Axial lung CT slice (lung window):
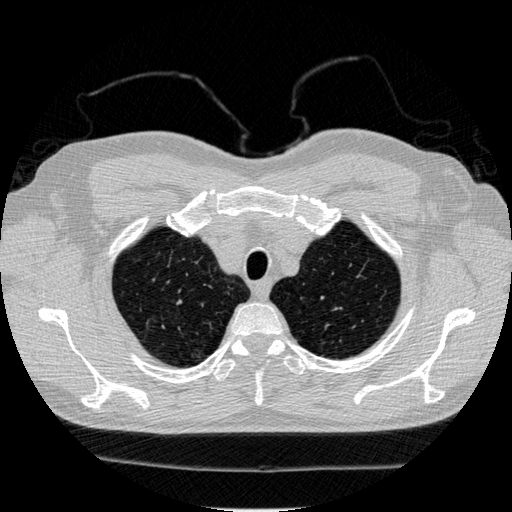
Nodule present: no